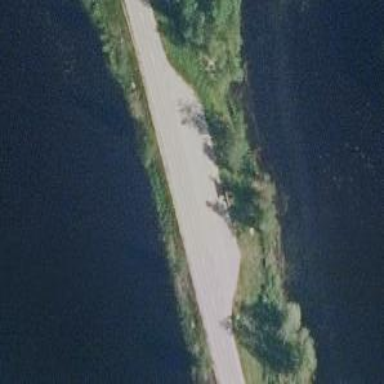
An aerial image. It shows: Rest area along the road.